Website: bh-photo
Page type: customer-info-address
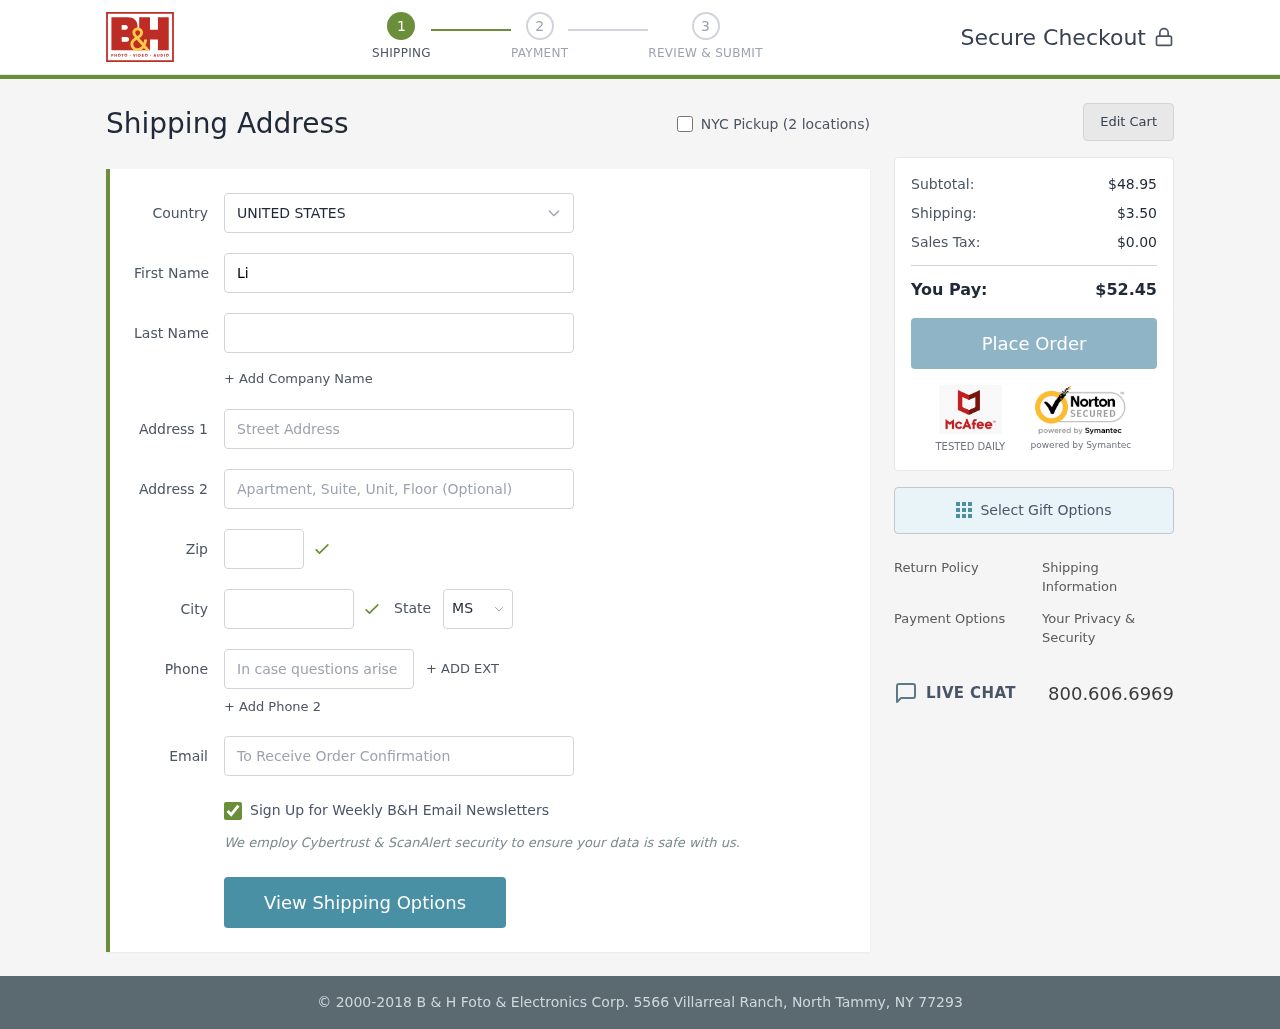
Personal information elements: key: PII_CITY
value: Martinezside
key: PII_COUNTRY
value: United States
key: PII_EMAIL
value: lmartinez@yahoo.com
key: PII_FIRSTNAME
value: Lisa
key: PII_LASTNAME
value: Martinez
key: PII_PHONE
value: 4324916372
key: PII_POSTCODE
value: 84052
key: PII_STATE_ABBR
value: MS
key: PII_STREET
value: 36429 Mary Camp
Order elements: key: ORDER_SUBTOTAL
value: $48.95
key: ORDER_SHIPPING_COST
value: $3.50
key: ORDER_TAX
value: $0.00
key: ORDER_TOTAL
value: $52.45